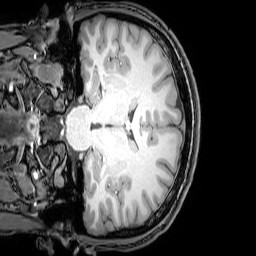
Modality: T1w
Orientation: coronal
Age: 23
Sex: male
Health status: healthy
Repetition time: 0.081 s
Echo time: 0.037 s